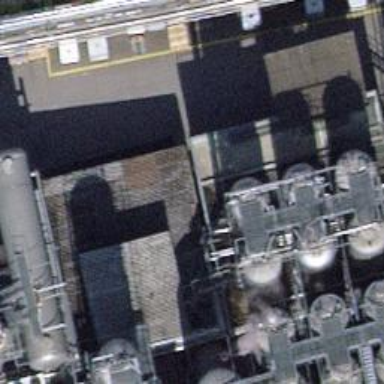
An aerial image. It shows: View of roof of building.